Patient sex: M
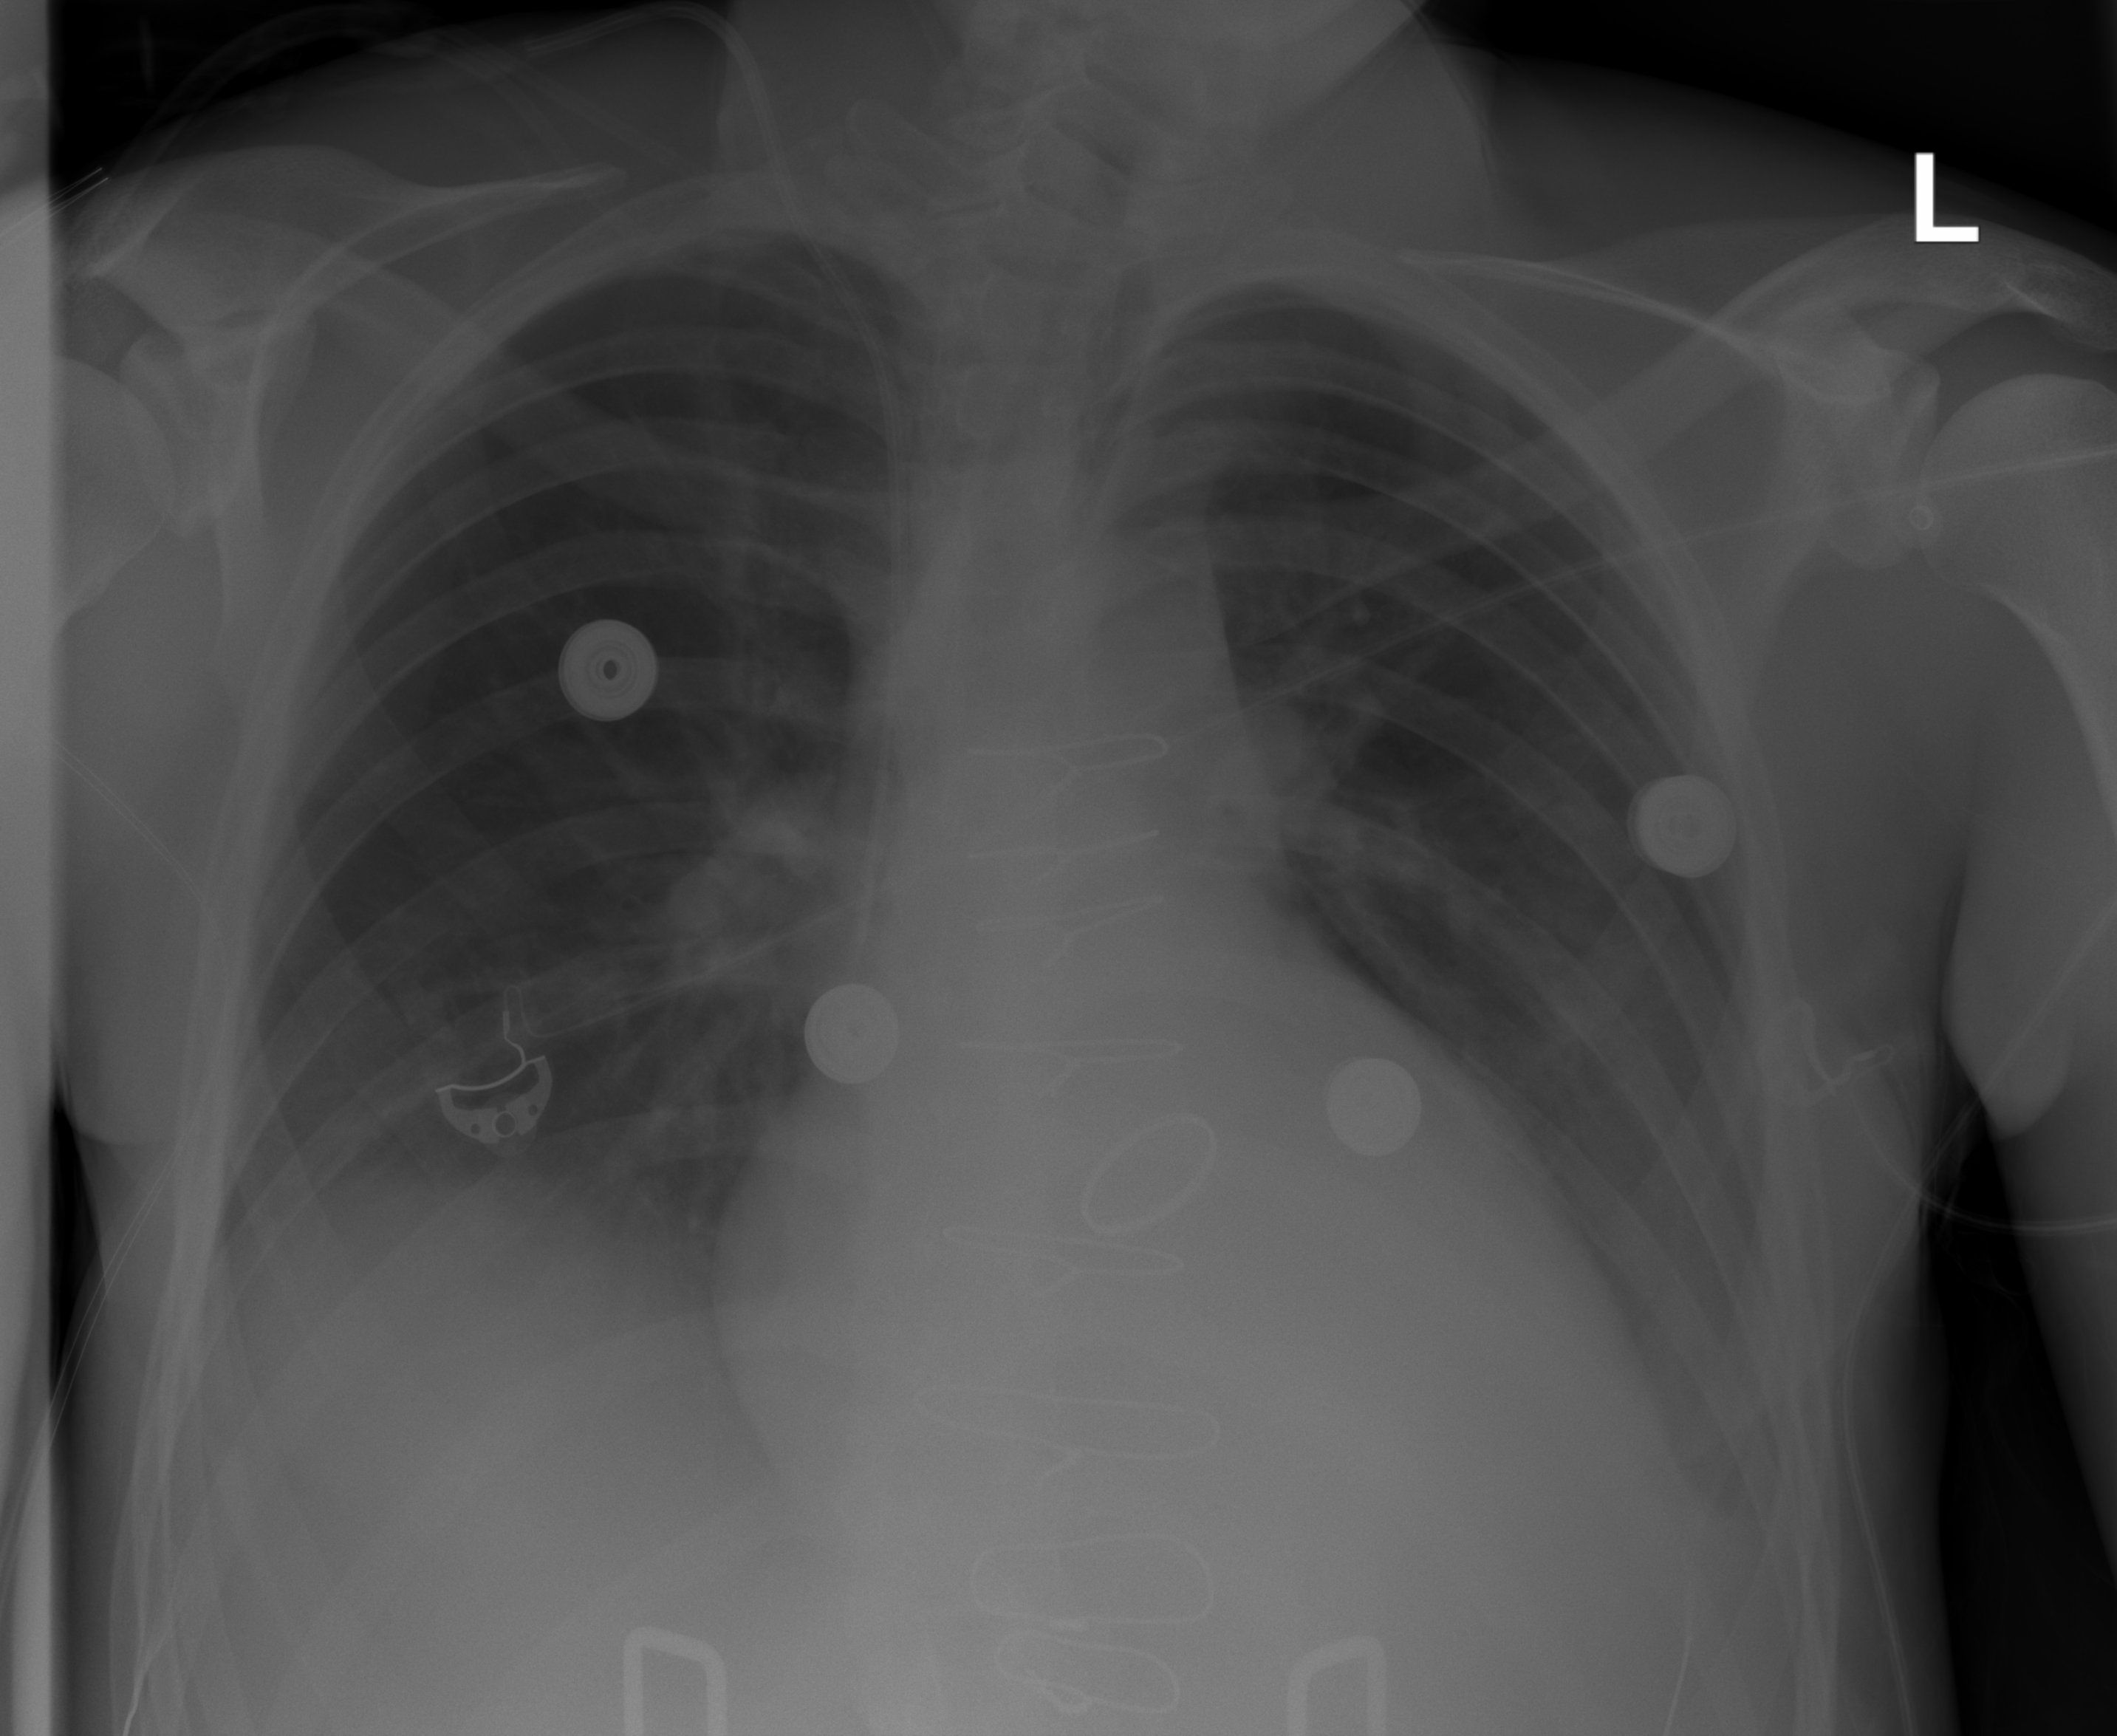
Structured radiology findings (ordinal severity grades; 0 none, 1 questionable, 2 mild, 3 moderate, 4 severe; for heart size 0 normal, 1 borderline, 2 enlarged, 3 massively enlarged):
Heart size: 1
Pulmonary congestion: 0
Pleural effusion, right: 1
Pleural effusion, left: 1
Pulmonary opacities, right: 0
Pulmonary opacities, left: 0
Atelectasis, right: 2
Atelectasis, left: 2